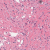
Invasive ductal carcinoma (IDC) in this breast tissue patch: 1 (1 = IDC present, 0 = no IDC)